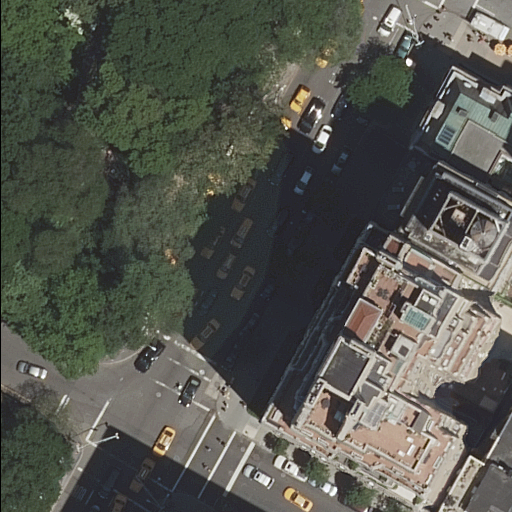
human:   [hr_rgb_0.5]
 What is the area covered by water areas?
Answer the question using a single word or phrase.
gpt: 0m2

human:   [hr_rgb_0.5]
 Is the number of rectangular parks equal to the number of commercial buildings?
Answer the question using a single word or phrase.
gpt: no

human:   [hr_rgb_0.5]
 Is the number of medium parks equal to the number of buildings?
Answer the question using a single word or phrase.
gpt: no

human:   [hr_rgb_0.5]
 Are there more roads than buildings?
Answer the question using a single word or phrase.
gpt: yes

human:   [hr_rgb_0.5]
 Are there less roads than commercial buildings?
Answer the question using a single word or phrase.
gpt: no

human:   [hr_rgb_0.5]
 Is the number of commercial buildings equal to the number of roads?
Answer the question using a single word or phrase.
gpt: no

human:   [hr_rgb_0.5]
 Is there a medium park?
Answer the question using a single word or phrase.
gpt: no

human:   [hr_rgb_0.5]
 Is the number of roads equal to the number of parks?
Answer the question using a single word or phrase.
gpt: no

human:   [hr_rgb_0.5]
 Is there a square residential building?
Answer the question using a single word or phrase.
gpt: no

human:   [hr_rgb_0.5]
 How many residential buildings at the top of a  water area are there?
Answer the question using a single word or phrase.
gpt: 0

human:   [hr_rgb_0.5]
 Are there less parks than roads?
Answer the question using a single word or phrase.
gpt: yes

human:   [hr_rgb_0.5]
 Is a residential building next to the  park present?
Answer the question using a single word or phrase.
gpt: yes

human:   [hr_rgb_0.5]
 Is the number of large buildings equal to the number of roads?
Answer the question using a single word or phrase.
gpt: no

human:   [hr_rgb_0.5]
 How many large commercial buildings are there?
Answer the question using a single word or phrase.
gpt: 0

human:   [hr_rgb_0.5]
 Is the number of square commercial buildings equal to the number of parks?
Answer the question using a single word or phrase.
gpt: no

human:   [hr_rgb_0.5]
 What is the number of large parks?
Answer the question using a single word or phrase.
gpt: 1

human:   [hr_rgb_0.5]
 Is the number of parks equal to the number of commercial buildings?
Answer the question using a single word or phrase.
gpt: no

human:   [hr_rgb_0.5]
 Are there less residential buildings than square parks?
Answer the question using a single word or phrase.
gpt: no

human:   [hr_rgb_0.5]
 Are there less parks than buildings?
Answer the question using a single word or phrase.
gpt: yes

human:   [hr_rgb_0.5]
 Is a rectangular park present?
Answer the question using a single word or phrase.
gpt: yes

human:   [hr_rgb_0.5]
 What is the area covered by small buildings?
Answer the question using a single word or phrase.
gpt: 0m2

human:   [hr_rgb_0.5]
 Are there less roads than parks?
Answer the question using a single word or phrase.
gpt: no

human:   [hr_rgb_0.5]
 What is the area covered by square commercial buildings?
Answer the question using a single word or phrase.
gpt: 0m2

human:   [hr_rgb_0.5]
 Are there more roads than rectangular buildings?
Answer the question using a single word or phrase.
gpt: yes

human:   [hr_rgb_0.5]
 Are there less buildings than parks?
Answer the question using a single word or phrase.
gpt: no

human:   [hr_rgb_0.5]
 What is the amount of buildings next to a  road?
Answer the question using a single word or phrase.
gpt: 4

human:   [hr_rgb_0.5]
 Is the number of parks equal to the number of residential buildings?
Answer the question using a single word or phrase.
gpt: no

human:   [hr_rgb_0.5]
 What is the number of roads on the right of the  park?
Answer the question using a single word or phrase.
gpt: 0

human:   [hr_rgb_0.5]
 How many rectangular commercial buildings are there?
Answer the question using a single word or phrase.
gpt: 0

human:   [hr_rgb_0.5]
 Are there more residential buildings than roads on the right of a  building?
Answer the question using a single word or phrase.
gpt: yes

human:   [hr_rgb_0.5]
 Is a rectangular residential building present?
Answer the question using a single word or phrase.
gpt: yes

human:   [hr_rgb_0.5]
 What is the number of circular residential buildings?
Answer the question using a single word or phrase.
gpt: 0

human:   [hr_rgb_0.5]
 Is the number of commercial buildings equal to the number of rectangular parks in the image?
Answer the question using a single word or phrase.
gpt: no

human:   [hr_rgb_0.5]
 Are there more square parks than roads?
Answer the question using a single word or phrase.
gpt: no

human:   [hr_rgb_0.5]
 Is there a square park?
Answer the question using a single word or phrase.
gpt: no

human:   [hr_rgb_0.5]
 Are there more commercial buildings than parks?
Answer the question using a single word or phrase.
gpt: no